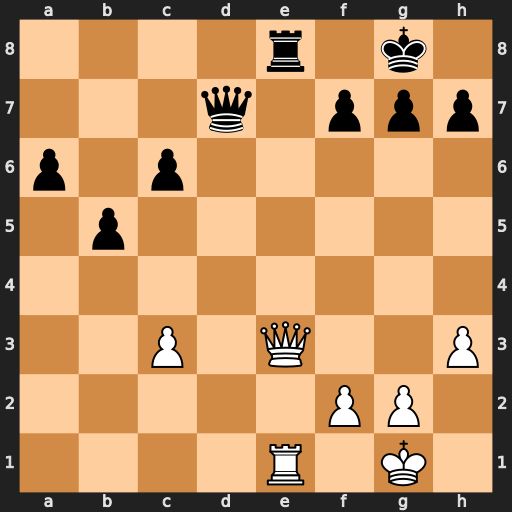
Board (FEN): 4r1k1/3q1ppp/p1p5/1p6/8/2P1Q2P/5PP1/4R1K1
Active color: w
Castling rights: -
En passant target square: -
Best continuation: Qxe8+ Qxe8 Rxe8#